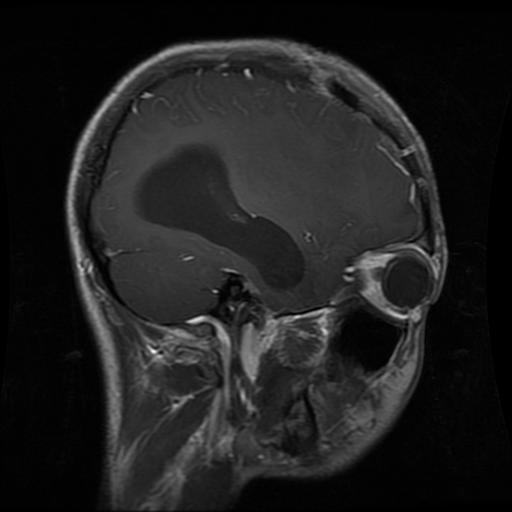
Label: glioma